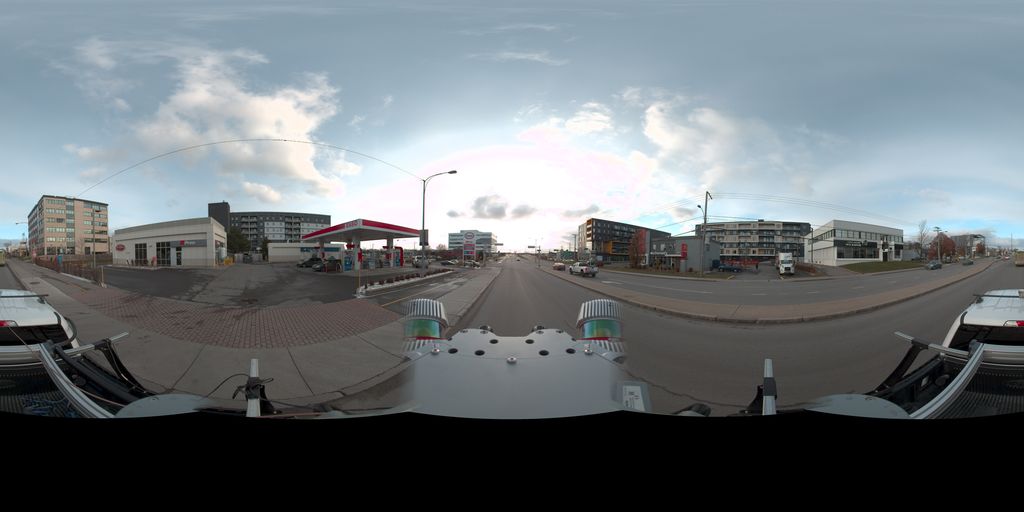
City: quebec_city